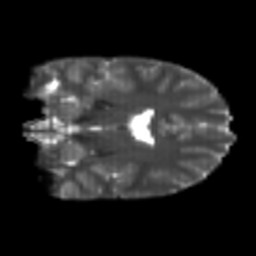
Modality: T2w
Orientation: coronal
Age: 25
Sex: female
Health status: healthy
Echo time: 0.074 s